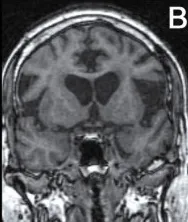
MRI at age 61 demonstrating severe atrophy of the cerebral hemispheres, cerebellum, and brainstem. 3-D SPGR coronal MRI.
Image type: radiology (mri)